Question: Is there an easy way to force 'DetailView' in Yii2 to ignore these fields in its 'attributes' list, that for particular 'model' are empty?
Or the only way is to define attribute on 'attributes' list with own function and filter empty fields inside it (sound like a little bit of madness)?
: I thought, that this is pretty self-explanatory, but it turned out, it isn't. So, basically, I want to force 'DetailView' to ignore (not render) rows for these elements of 'attributes' list, that have empty (null, empty string) values in corresponding 'model' and thus would result in rendering empty table cell:

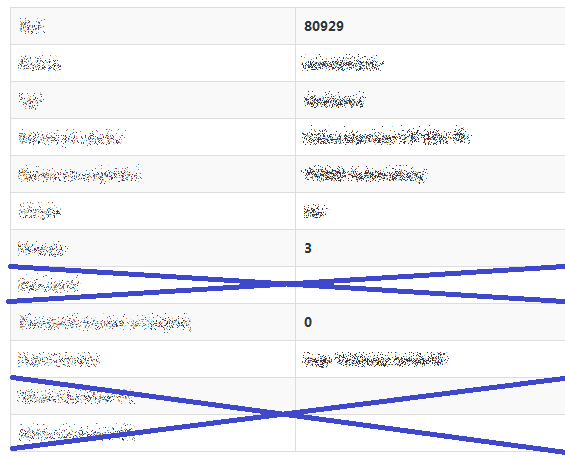
Answer: You can define 'template' parameter of widget as a function with following signature 'function ($attribute, $index, $widget)' and this callback will be called for each attribute, so you can define desired rendering for your rows:
'''
DetailView::widget([
'model' => $model,
'template' => function($attribute, $index, $widget){
//your code for rendering here. e.g.
if($attribute['value'])
{
return "<tr><th>{$attribute['label']}</th><td>{$attribute['value']}</td></tr>";
}
},
//other parameters
]);
'''